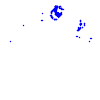
Particle: pion